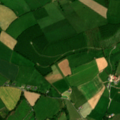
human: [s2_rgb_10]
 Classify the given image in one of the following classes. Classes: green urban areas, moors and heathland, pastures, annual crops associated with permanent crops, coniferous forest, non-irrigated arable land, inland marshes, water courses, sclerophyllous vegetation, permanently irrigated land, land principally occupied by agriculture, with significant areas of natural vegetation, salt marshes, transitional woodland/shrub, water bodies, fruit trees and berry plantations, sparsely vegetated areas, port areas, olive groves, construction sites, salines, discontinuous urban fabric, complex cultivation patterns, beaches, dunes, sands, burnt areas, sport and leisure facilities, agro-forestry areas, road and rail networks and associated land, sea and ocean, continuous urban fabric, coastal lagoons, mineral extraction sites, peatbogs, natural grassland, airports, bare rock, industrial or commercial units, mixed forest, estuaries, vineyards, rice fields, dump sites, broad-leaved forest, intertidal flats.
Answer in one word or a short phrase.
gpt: non-irrigated arable land, pastures, coniferous forest, transitional woodland/shrub